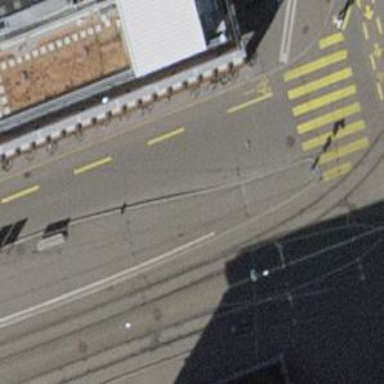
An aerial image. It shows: Paved platform with shelter for public transport at railway station platform.